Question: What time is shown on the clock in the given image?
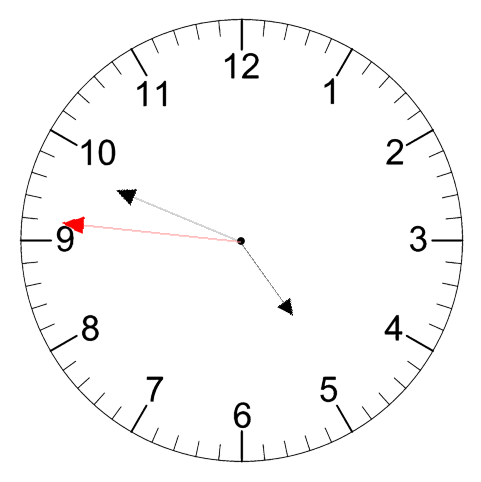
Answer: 04:48:46